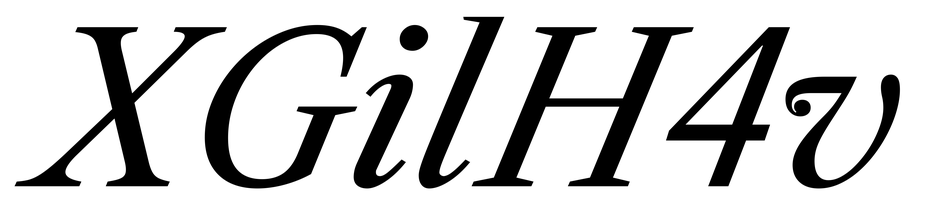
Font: LibreCaslonText-Italic_Italic